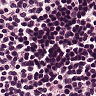
Metastatic tissue present: no